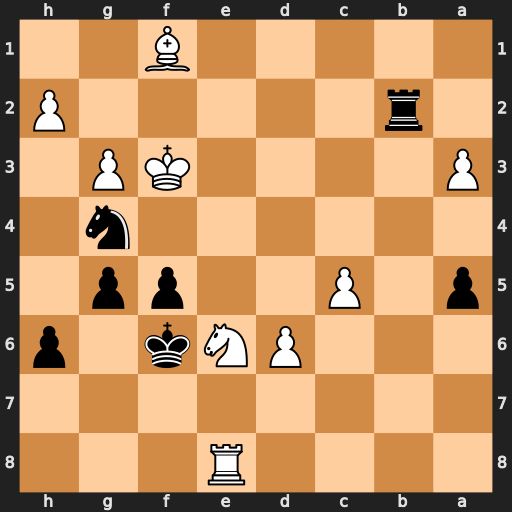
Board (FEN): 4R3/8/3PNk1p/p1P2pp1/6n1/P4KP1/1r5P/5B2
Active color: b
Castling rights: -
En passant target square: -
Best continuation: Rf2#